Question: I using SQL Server 2008, and when I try create a new table, in existing DB, this error appears:
> There are no primary or candidate keys in the referenced table 'parceria_conta_corrente_ao' that match the referencing column list in the foreign key 'R_795'.
This table exists:

And I try create a new table with this code:
'''
CREATE TABLE parceria_item_resgate_rateio_aux
(
id_parceria_item_resgate_rateio_aux int NOT NULL IDENTITY,
dt_conta_corrente DATETIME NOT NULL ,
id_periodo BIGINT NOT NULL ,
id_ao bigint NOT NULL ,
id_gr_cliente int NOT NULL ,
id_cliente BIGINT NOT NULL ,
data_importacao_cli_gr_cli DATETIME NOT NULL ,
hp2 varchar(50) NOT NULL ,
hp2_filho varchar(50) NOT NULL ,
valor_nc decimal(18,2) NULL ,
datetime_inclusion datetime NOT NULL ,
status int NULL ,
CONSTRAINT XPKparceria_item_resgate_ PRIMARY KEY CLUSTERED
(id_parceria_item_resgate_rateio_aux ASC,
dt_conta_corrente ASC,
id_periodo ASC,
id_ao ASC,
id_gr_cliente ASC,
id_cliente ASC,
data_importacao_cli_gr_cli ASC,
hp2 ASC),
CONSTRAINT R_795 FOREIGN KEY(dt_conta_corrente, id_periodo, id_ao, id_gr_cliente, id_cliente, data_importacao_cli_gr_cli, hp2)
REFERENCES parceria_conta_corrente_ao(dt_conta_corrente, id_periodo, id_ao, id_gr_cliente, id_cliente, data_importacao_cli_gr_cli, hp2)
ON DELETE CASCADE
ON UPDATE CASCADE
)
go
'''
Where is the problem?
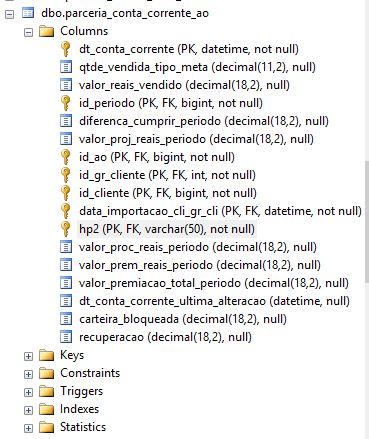
Answer: You need to create a unique index on the referenced table:
'''
CREATE UNIQUE INDEX UX_parceria_conta_corrente_ao
ON parceria_conta_corrente_ao
(
dt_conta_corrente,
id_periodo,
id_ao,
id_gr_cliente,
id_cliente,
data_importacao_cli_gr_cli,
hp2
)
'''
EDIT:
I guess the columns are not in the same order, columns in primary key must be in the same order than the columns in the foreing key.
If you execute the following:
'''
CREATE TABLE T
(
C1 int NOT NULL,
C2 int NOT NULL,
PRIMARY KEY (C1, C2)
)
CREATE TABLE T2
(
id INT NOT NULL,
C1 int NOT NULL,
C2 int NOT NULL,
CONSTRAINT FK1 FOREIGN KEY (C2, C1) REFERENCES T(C2, C1)
)
'''
You get the following error:
> Msg 1776, Level 16, State 0, Line 9 There are no primary or candidate
keys in the referenced table 'T' that match the referencing column
list in the foreign key 'FK1'. Msg 1750, Level 16, State 0, Line 9
Could not create constraint or index. See previous errors.